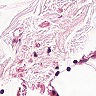
Metastatic tissue present: no